Field crop: tomato
Growth stage: 2
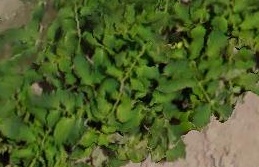
Species: tomato